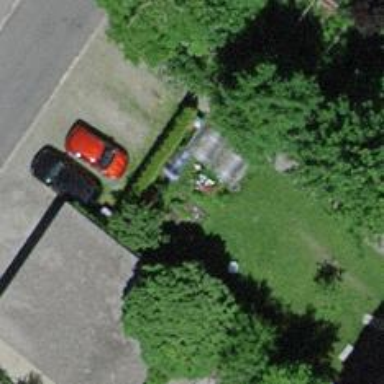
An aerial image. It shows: Car-sharing service available at this location.